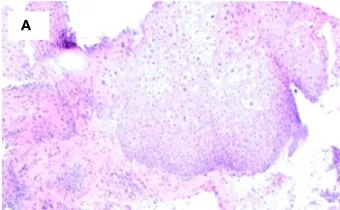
Biopsy of recurrent lesion one year following initial detection. (A, B) H&E staining of lesion demonstrates low-grade dysplasia.
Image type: pathology (h&e)